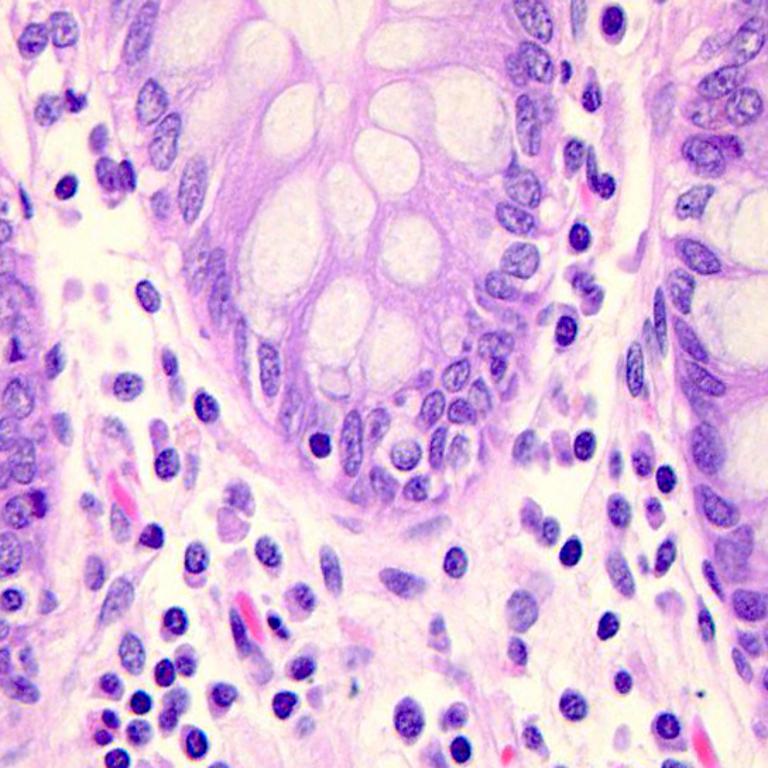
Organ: colon
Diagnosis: benign